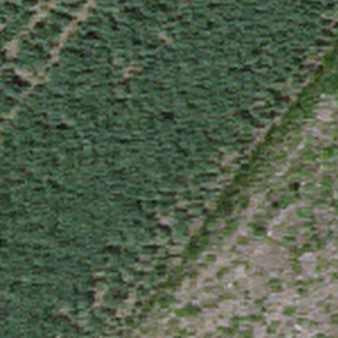
Label: other